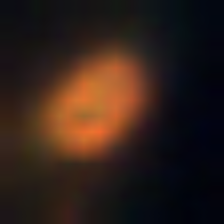
Taxon: NanoPlankton
Group: Other